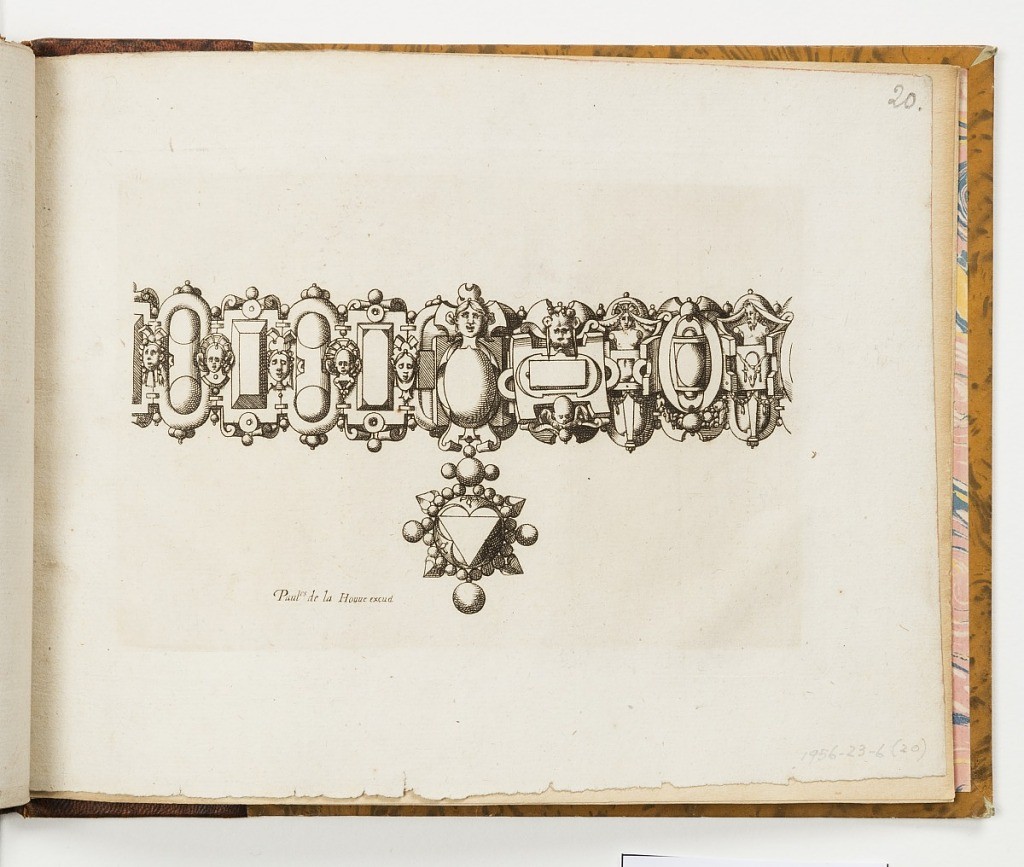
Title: Plate 20, from Livre de bijouterie (Book of Designs for Goldsmiths and Jewelers)
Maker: Léonard Thiry, Flemish, 1550
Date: ca. 1570
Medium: Engraving on paper
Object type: Print
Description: Design for a chain with pendant with alternative designs. At left, links are separated with masks; at right, they are separated with term figures. Circular pendant has a trefoil cartouche and is encircled with pearls.